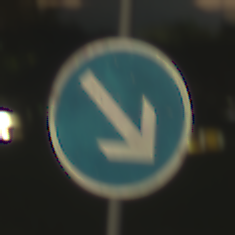
Verkehrszeichen: VorgeschriebeneVorbeifahrtRechts
Umgebung: Outdoor, Suburban
Tageszeit: Night
Wetter: Clear
Licht: Artificial
Jahreszeit: NotSpecified
Kontrast: MediumContrast